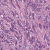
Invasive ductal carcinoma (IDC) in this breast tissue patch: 1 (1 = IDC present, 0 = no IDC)